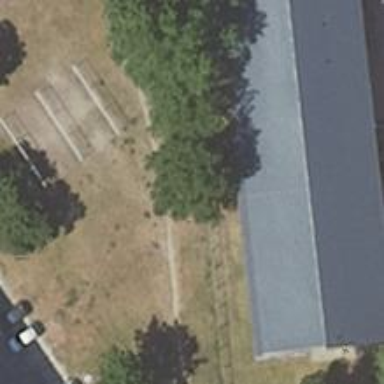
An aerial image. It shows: Building with gabled silver roof.